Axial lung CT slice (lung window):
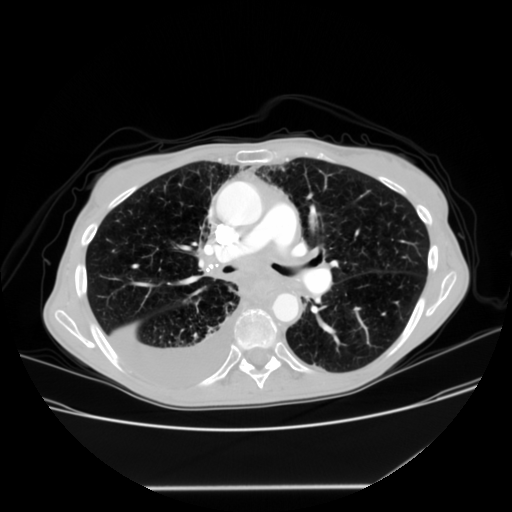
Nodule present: no